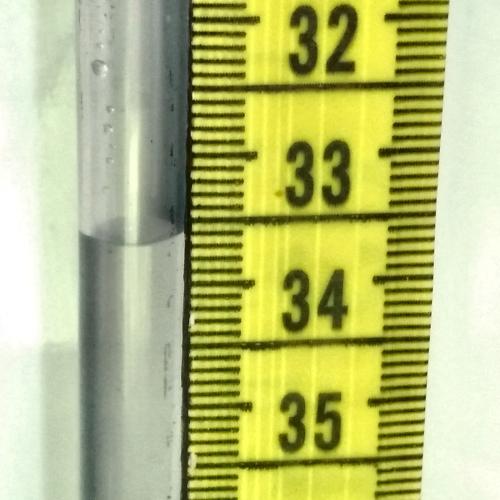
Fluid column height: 33.6 cm